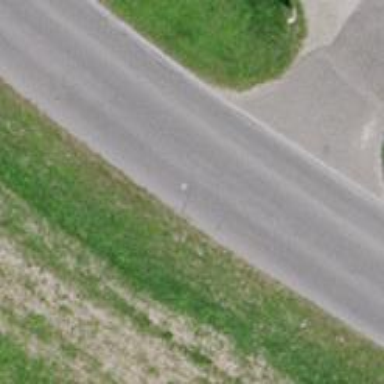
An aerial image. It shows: Tertiary road with asphalt surface.